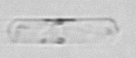
Label: Dactyliosolen_fragilissimus